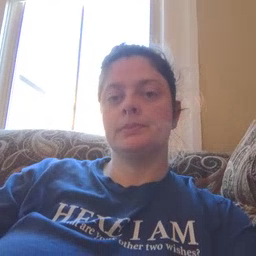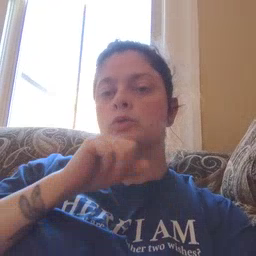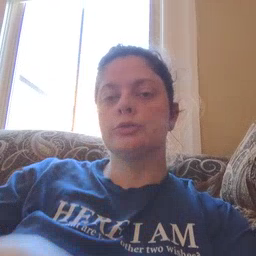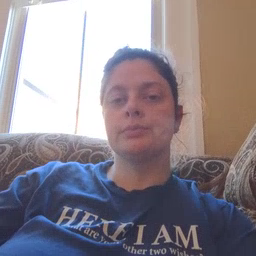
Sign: orange